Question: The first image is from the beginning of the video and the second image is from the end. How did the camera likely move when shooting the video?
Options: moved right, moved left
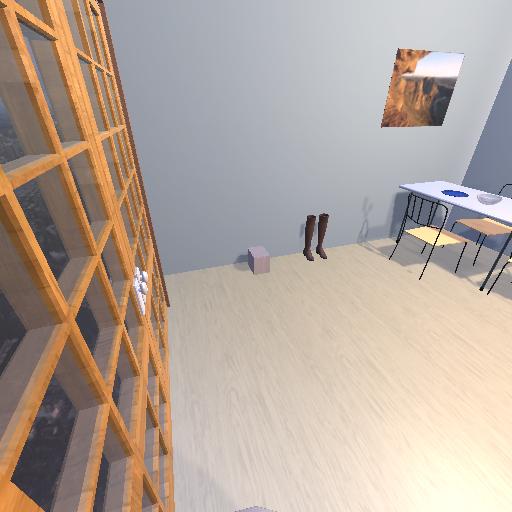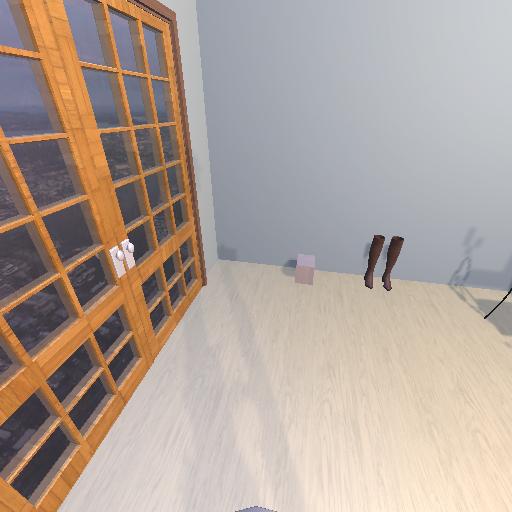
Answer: moved right